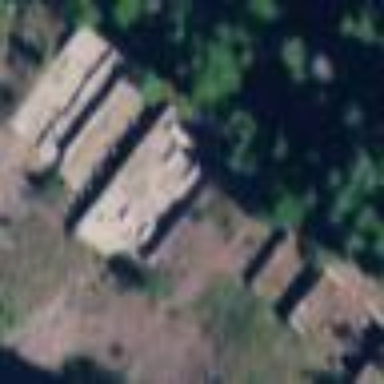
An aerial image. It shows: Scene of historic ruins.